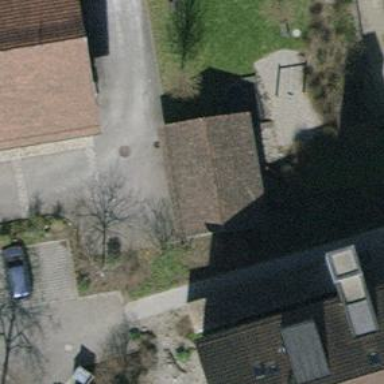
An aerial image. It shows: Group of garages.